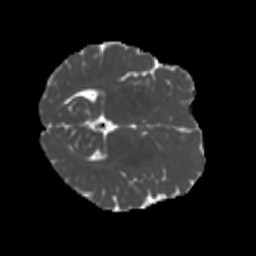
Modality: MD
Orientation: axial
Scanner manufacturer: siemens
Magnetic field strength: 3 T
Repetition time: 4 s
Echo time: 0.0594 s